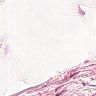
Metastatic tissue present: no